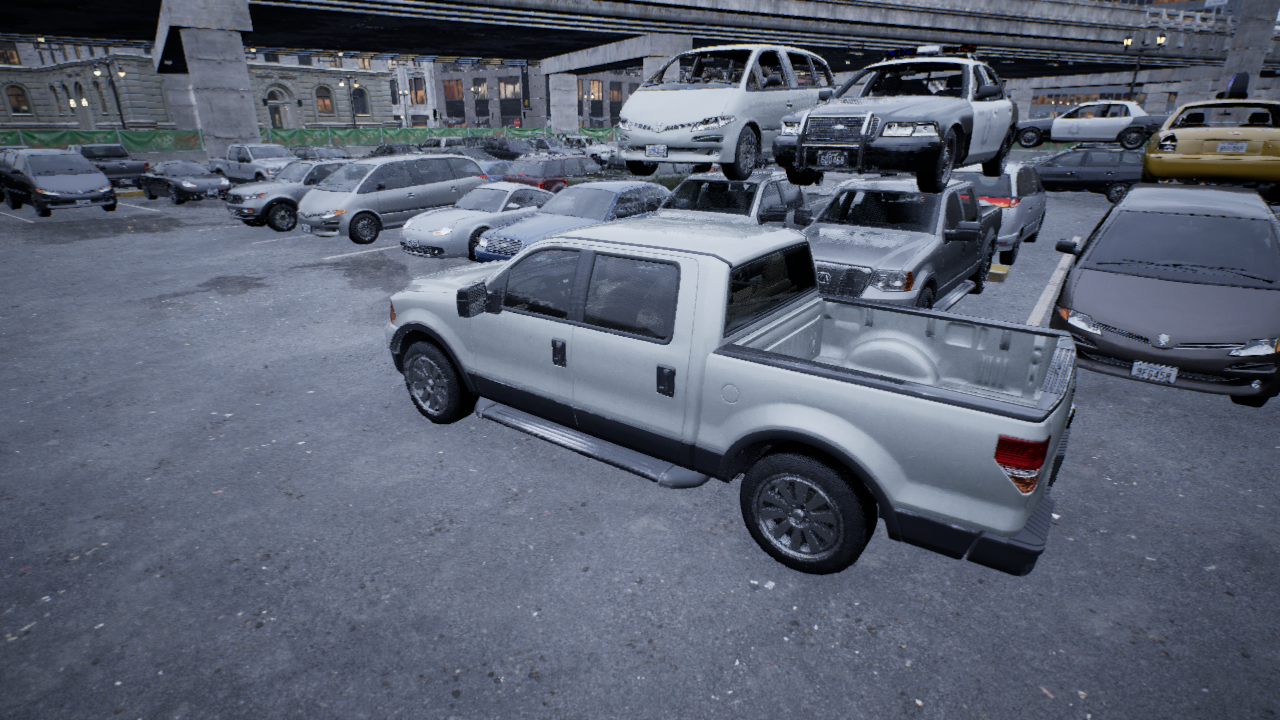
Venue: arterial
Lighting: overcast
Vehicle rig: pickup